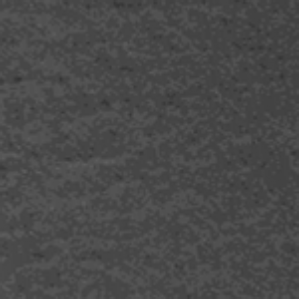
Label: frost